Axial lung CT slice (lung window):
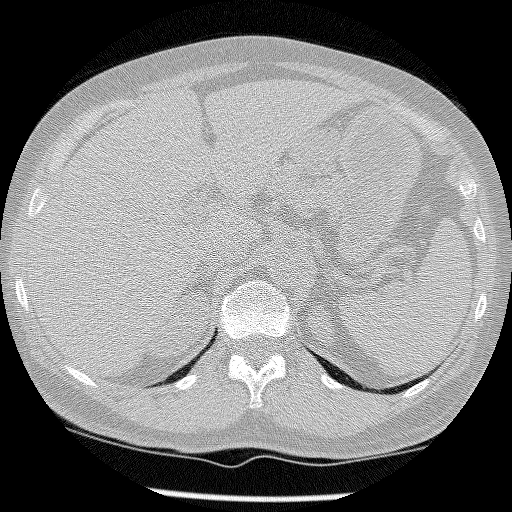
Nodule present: no